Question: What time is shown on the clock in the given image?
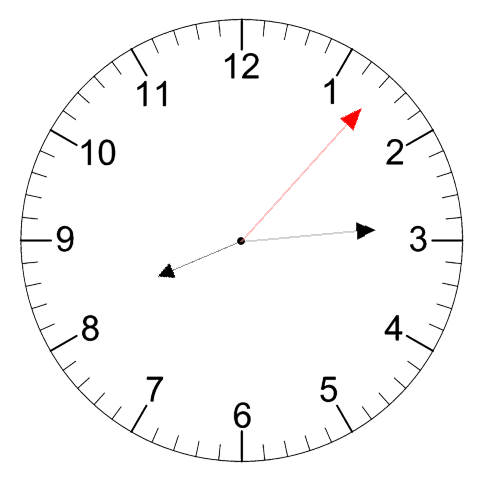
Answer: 08:14:07